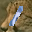
Label: 1